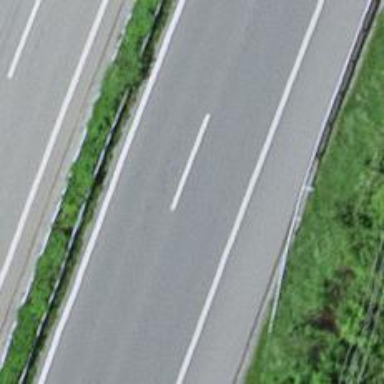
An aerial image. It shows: Asphalt motorway.